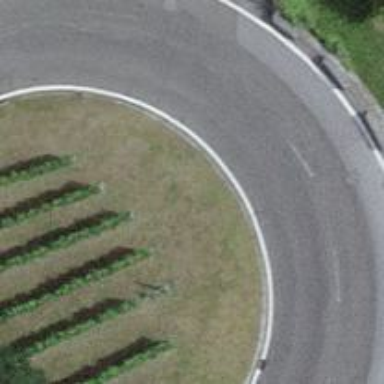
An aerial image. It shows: Bus stop along the road.